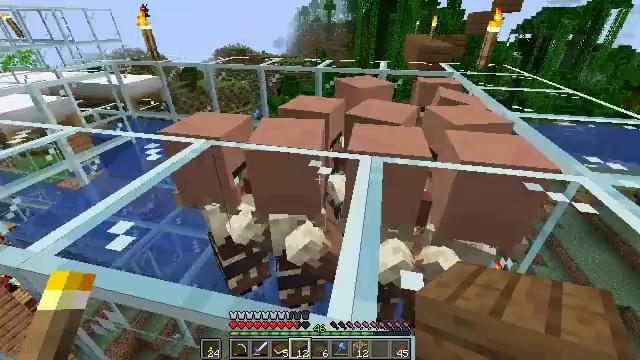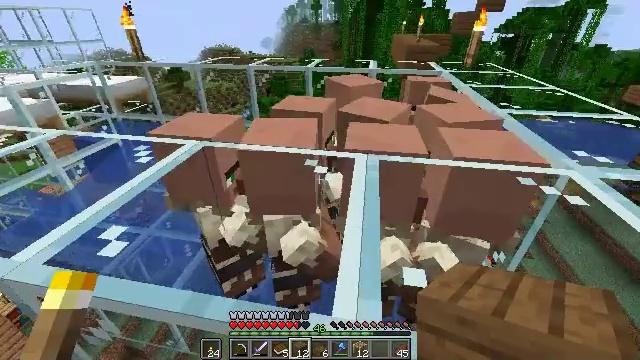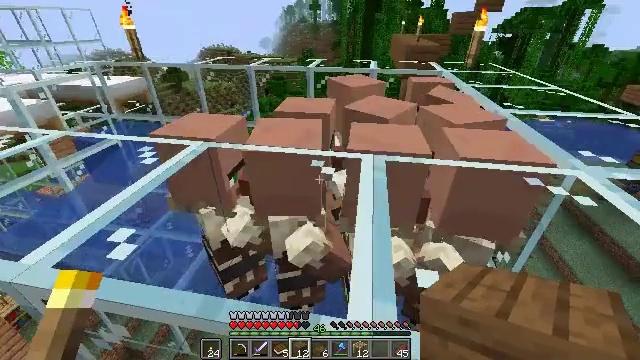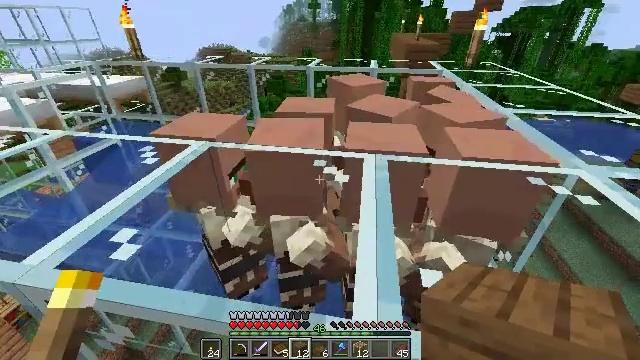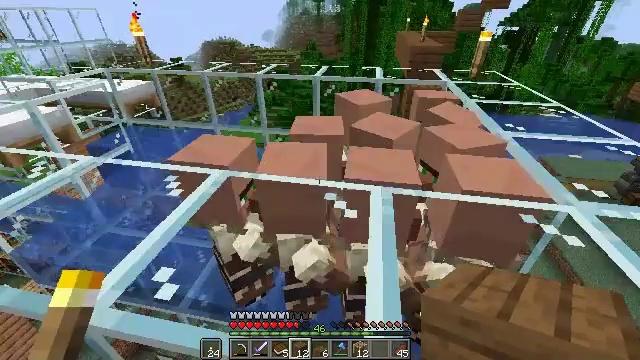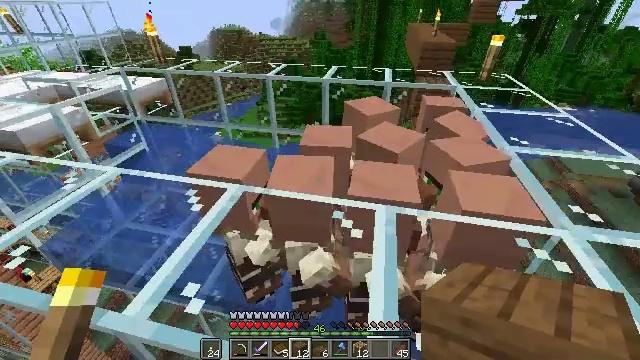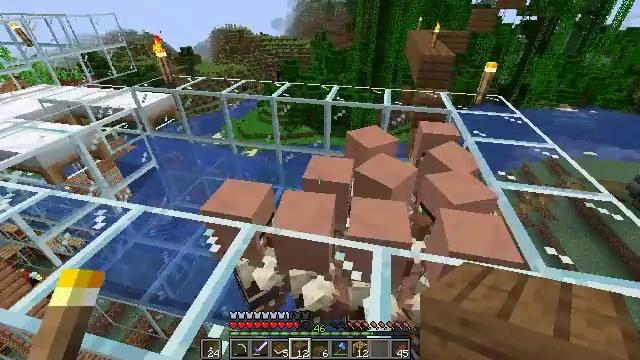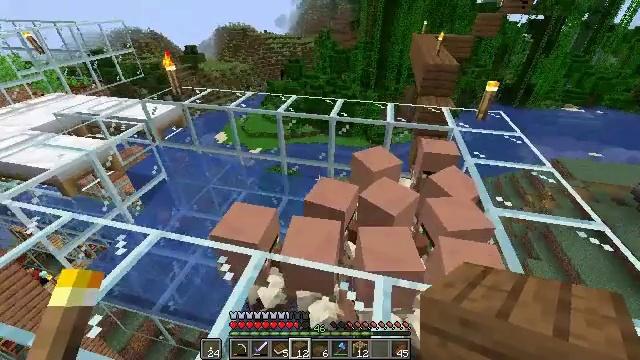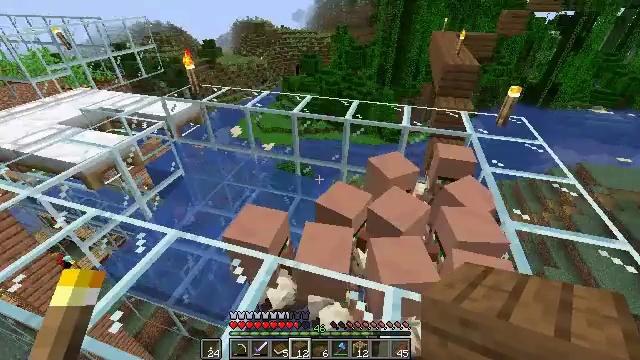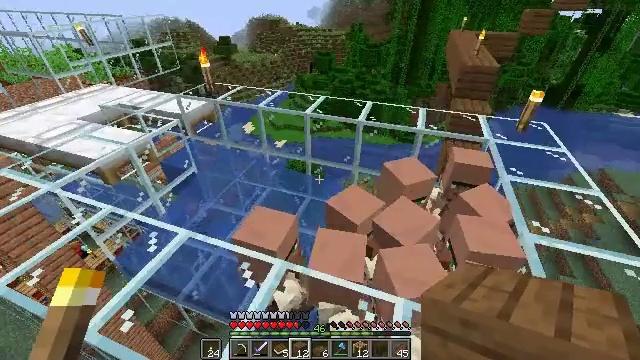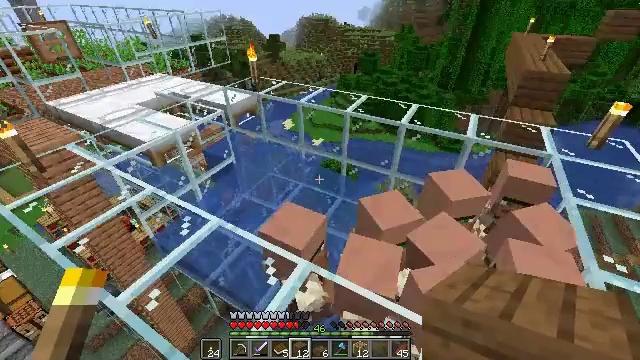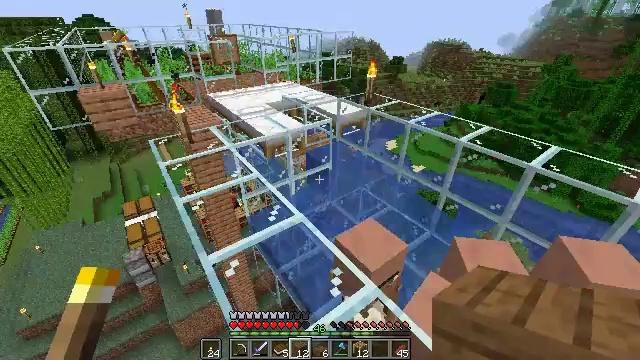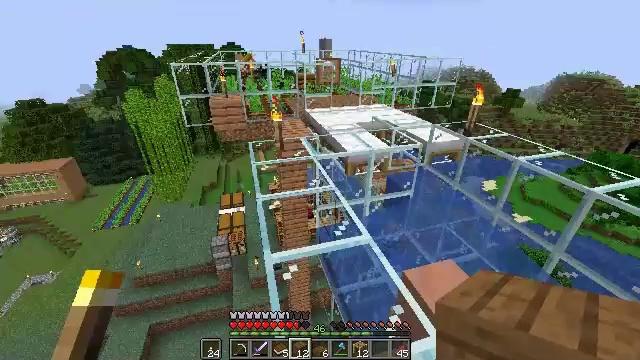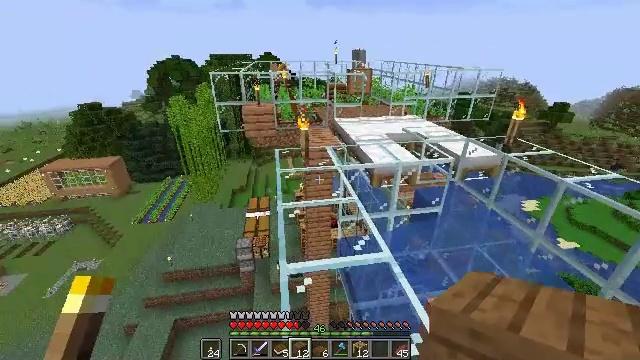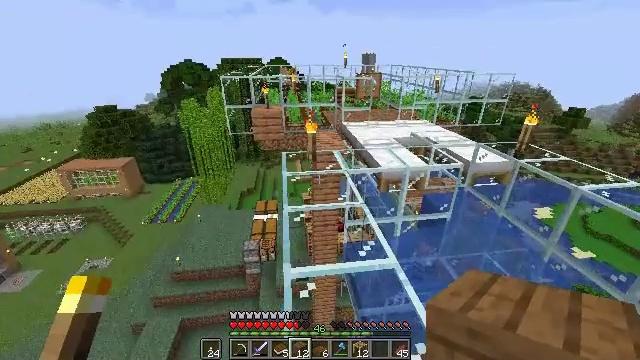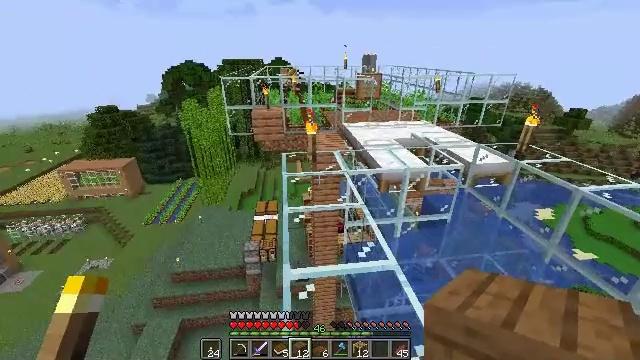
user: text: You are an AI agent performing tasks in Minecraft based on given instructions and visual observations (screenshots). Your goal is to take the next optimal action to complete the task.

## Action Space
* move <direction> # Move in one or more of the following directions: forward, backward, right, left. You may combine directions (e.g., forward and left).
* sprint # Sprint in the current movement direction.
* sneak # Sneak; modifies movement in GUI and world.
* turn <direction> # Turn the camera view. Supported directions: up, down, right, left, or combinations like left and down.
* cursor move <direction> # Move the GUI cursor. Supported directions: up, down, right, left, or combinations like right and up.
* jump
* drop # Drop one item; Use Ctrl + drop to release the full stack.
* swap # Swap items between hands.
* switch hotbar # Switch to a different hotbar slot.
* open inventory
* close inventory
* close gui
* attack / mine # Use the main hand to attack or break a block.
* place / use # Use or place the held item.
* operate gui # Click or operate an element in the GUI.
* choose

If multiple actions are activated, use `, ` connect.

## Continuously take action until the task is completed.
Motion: motion action
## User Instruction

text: Use sticks and spruce planks to craft a spruce fence gate.
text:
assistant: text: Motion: turn right
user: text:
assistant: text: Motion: no_op
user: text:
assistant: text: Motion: move forward
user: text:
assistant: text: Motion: move forward, turn down, jump
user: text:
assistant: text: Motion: move forward, turn left and down, jump
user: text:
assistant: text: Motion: move forward, jump
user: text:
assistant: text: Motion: move forward, jump
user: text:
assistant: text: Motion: move forward, turn left, jump
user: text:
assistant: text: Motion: move forward, turn left
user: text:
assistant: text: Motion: turn left
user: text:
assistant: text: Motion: turn left and up
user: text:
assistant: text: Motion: turn left and up
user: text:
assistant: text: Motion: turn left and up
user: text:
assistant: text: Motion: turn left
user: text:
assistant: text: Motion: no_op
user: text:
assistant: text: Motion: no_op
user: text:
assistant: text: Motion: no_op
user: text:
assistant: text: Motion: no_op
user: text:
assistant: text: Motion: no_op
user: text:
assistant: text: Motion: no_op
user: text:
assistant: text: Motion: no_op
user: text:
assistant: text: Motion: no_op
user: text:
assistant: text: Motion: no_op
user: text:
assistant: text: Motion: no_op
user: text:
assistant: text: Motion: no_op
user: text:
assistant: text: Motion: no_op
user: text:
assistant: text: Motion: no_op
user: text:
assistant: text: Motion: no_op
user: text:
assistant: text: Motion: no_op
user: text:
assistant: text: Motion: no_op